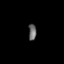
Tissue: prostate
Cell type: Fibroblasts
Senescence score: 0.7782
Nuclear area (px): 124
Mean DAPI intensity: 104.871